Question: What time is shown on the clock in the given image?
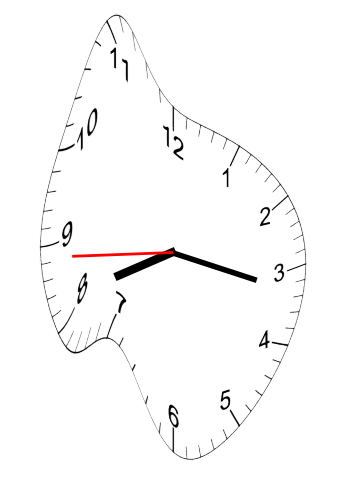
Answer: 08:16:44